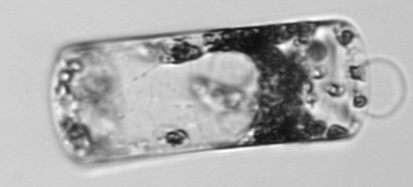
Label: Guinardia_flaccida